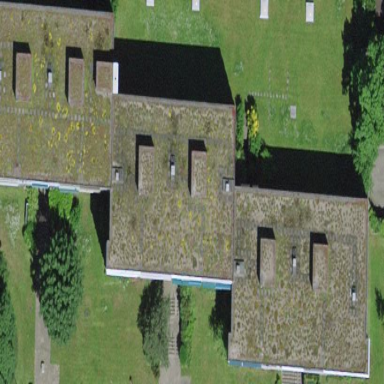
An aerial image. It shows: Building.